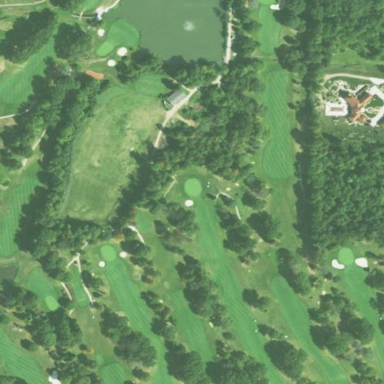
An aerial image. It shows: Golf course.